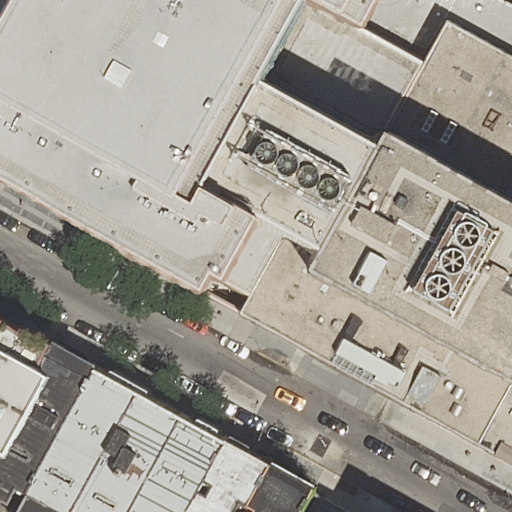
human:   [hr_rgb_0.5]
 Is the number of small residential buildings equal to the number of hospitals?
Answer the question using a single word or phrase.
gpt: yes

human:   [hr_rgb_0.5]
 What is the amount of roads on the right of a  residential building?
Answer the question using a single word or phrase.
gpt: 0

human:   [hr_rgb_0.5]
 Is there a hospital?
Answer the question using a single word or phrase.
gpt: yes

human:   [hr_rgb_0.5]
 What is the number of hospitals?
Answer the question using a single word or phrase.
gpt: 1

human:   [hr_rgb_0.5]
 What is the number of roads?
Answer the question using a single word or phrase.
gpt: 1

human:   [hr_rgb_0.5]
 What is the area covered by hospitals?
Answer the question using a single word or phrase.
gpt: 788m2

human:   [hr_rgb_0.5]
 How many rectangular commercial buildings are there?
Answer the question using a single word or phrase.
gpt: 0

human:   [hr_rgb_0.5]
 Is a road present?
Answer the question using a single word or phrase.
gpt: yes

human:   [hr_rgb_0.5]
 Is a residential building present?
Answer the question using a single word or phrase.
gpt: yes

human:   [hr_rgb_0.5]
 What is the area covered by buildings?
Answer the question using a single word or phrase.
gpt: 2128m2

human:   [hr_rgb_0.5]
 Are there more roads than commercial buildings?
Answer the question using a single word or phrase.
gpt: yes

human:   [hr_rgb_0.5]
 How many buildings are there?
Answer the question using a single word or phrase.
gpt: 6

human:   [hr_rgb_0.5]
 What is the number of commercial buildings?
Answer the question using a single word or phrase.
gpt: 0

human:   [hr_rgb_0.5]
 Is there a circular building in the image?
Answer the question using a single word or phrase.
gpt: no

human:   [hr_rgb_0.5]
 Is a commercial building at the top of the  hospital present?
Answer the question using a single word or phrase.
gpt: no

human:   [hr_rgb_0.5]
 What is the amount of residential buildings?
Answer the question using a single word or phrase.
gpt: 5

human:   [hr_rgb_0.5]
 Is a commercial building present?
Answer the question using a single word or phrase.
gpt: no

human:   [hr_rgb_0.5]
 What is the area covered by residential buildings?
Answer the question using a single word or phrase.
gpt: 1340m2

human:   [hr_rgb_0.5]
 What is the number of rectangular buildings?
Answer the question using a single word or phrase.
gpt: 3

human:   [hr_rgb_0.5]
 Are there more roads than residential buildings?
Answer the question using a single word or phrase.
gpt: no

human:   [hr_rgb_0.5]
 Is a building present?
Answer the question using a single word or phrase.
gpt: yes

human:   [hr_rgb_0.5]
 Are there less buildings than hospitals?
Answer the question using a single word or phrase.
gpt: no

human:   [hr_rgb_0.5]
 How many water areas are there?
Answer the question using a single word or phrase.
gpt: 0

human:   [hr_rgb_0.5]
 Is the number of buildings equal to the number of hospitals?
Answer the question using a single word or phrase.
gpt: no

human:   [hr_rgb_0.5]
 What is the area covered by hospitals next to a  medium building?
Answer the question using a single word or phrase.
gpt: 788m2

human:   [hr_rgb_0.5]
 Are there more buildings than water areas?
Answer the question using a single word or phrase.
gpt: yes

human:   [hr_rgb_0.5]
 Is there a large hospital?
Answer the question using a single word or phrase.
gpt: yes

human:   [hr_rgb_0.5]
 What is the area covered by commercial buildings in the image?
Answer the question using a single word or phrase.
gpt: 0m2

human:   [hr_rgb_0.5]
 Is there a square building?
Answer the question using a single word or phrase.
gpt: no

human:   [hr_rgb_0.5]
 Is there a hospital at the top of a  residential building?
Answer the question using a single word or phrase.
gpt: yes

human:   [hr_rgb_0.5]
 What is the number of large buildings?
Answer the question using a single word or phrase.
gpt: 2

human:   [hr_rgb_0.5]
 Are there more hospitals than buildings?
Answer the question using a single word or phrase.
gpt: no

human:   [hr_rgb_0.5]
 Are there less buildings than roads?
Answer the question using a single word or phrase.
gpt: no

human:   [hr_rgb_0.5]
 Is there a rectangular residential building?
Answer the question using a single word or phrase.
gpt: yes

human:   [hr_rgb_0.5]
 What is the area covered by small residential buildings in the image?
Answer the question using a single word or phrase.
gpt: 73m2

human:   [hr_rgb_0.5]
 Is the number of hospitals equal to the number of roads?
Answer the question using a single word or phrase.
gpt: yes

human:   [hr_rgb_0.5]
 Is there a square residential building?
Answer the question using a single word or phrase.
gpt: no

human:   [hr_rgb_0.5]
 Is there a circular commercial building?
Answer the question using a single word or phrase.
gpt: no

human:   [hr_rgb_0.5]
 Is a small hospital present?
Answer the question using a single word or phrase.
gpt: no

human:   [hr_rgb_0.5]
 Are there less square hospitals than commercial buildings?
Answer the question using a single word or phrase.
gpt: no

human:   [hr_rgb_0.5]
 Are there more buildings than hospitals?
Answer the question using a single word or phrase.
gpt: yes

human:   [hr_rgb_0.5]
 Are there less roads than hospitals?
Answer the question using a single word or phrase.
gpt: no

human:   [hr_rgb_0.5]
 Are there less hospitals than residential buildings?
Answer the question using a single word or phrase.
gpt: yes

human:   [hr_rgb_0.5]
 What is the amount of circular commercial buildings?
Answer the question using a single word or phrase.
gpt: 0

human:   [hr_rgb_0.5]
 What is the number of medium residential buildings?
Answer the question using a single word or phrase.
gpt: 3

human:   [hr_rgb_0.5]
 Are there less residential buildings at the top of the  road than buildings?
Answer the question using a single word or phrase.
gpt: yes

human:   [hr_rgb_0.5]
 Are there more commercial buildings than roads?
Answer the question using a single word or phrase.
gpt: no

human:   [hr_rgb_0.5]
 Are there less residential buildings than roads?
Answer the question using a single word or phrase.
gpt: no

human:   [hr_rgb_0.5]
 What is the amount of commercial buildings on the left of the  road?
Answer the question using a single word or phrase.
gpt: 0

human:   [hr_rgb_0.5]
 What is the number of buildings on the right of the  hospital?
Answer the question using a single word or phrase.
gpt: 5

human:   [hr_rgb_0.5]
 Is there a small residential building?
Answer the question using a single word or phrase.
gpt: yes

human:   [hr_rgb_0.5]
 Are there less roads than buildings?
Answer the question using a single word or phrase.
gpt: yes

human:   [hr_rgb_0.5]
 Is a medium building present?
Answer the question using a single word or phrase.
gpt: yes

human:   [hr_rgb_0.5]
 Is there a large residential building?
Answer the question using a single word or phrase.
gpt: yes

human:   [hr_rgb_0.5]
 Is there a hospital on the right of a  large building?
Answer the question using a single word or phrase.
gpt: no

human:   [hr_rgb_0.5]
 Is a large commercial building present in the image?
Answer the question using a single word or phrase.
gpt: no

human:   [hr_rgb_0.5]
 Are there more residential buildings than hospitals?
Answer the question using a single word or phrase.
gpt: yes

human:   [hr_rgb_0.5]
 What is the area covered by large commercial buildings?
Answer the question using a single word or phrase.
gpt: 0m2

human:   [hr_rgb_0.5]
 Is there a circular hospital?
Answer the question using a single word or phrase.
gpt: no

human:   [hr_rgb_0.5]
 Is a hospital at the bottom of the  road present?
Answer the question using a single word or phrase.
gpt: no

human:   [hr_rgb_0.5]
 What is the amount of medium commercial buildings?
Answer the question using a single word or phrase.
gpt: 0

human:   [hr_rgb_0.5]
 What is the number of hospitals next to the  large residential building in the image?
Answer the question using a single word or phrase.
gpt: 1

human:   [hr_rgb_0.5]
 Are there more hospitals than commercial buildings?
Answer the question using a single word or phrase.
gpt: yes

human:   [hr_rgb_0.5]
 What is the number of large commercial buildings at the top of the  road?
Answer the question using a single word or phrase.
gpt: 0